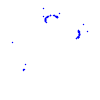
Particle: proton